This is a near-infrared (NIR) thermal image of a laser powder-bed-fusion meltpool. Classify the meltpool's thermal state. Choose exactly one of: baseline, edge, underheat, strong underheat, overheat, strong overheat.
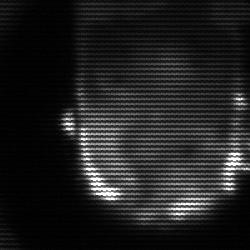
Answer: baseline